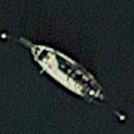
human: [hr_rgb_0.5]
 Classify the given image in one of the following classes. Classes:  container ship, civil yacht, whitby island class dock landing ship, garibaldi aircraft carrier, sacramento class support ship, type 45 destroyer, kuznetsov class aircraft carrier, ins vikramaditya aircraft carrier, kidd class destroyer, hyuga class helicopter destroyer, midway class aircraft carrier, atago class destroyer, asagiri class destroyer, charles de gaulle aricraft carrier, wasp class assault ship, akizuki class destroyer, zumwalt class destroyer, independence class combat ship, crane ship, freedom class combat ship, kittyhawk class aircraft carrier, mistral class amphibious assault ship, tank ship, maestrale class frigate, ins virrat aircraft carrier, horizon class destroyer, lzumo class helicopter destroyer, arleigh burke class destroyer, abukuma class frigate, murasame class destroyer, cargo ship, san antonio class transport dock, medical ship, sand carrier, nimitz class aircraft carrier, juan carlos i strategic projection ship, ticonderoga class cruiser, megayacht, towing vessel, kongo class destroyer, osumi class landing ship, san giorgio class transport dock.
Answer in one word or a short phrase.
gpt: Civil yacht